Question: Hi was looking for the action that makes the insert when i click on downloadable product

The insert its made in table downloadable_link; how magento does the insert process to add a field in the current table ?
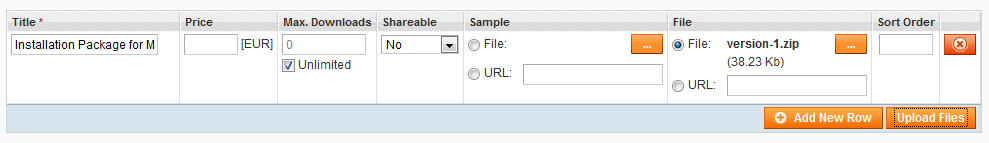
Answer: i founded in ww\magentopp\code\local\Mage\Downloadable\Block\Adminhtml\Catalog\Product\Edit\Tab\Downloadable\Links.php